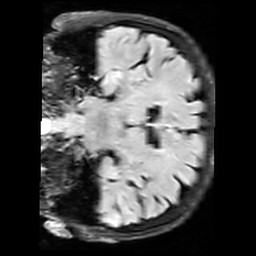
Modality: FLAIR
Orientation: coronal
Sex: female
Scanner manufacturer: siemens
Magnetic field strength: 3 T
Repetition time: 10 s
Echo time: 0.09 s